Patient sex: M
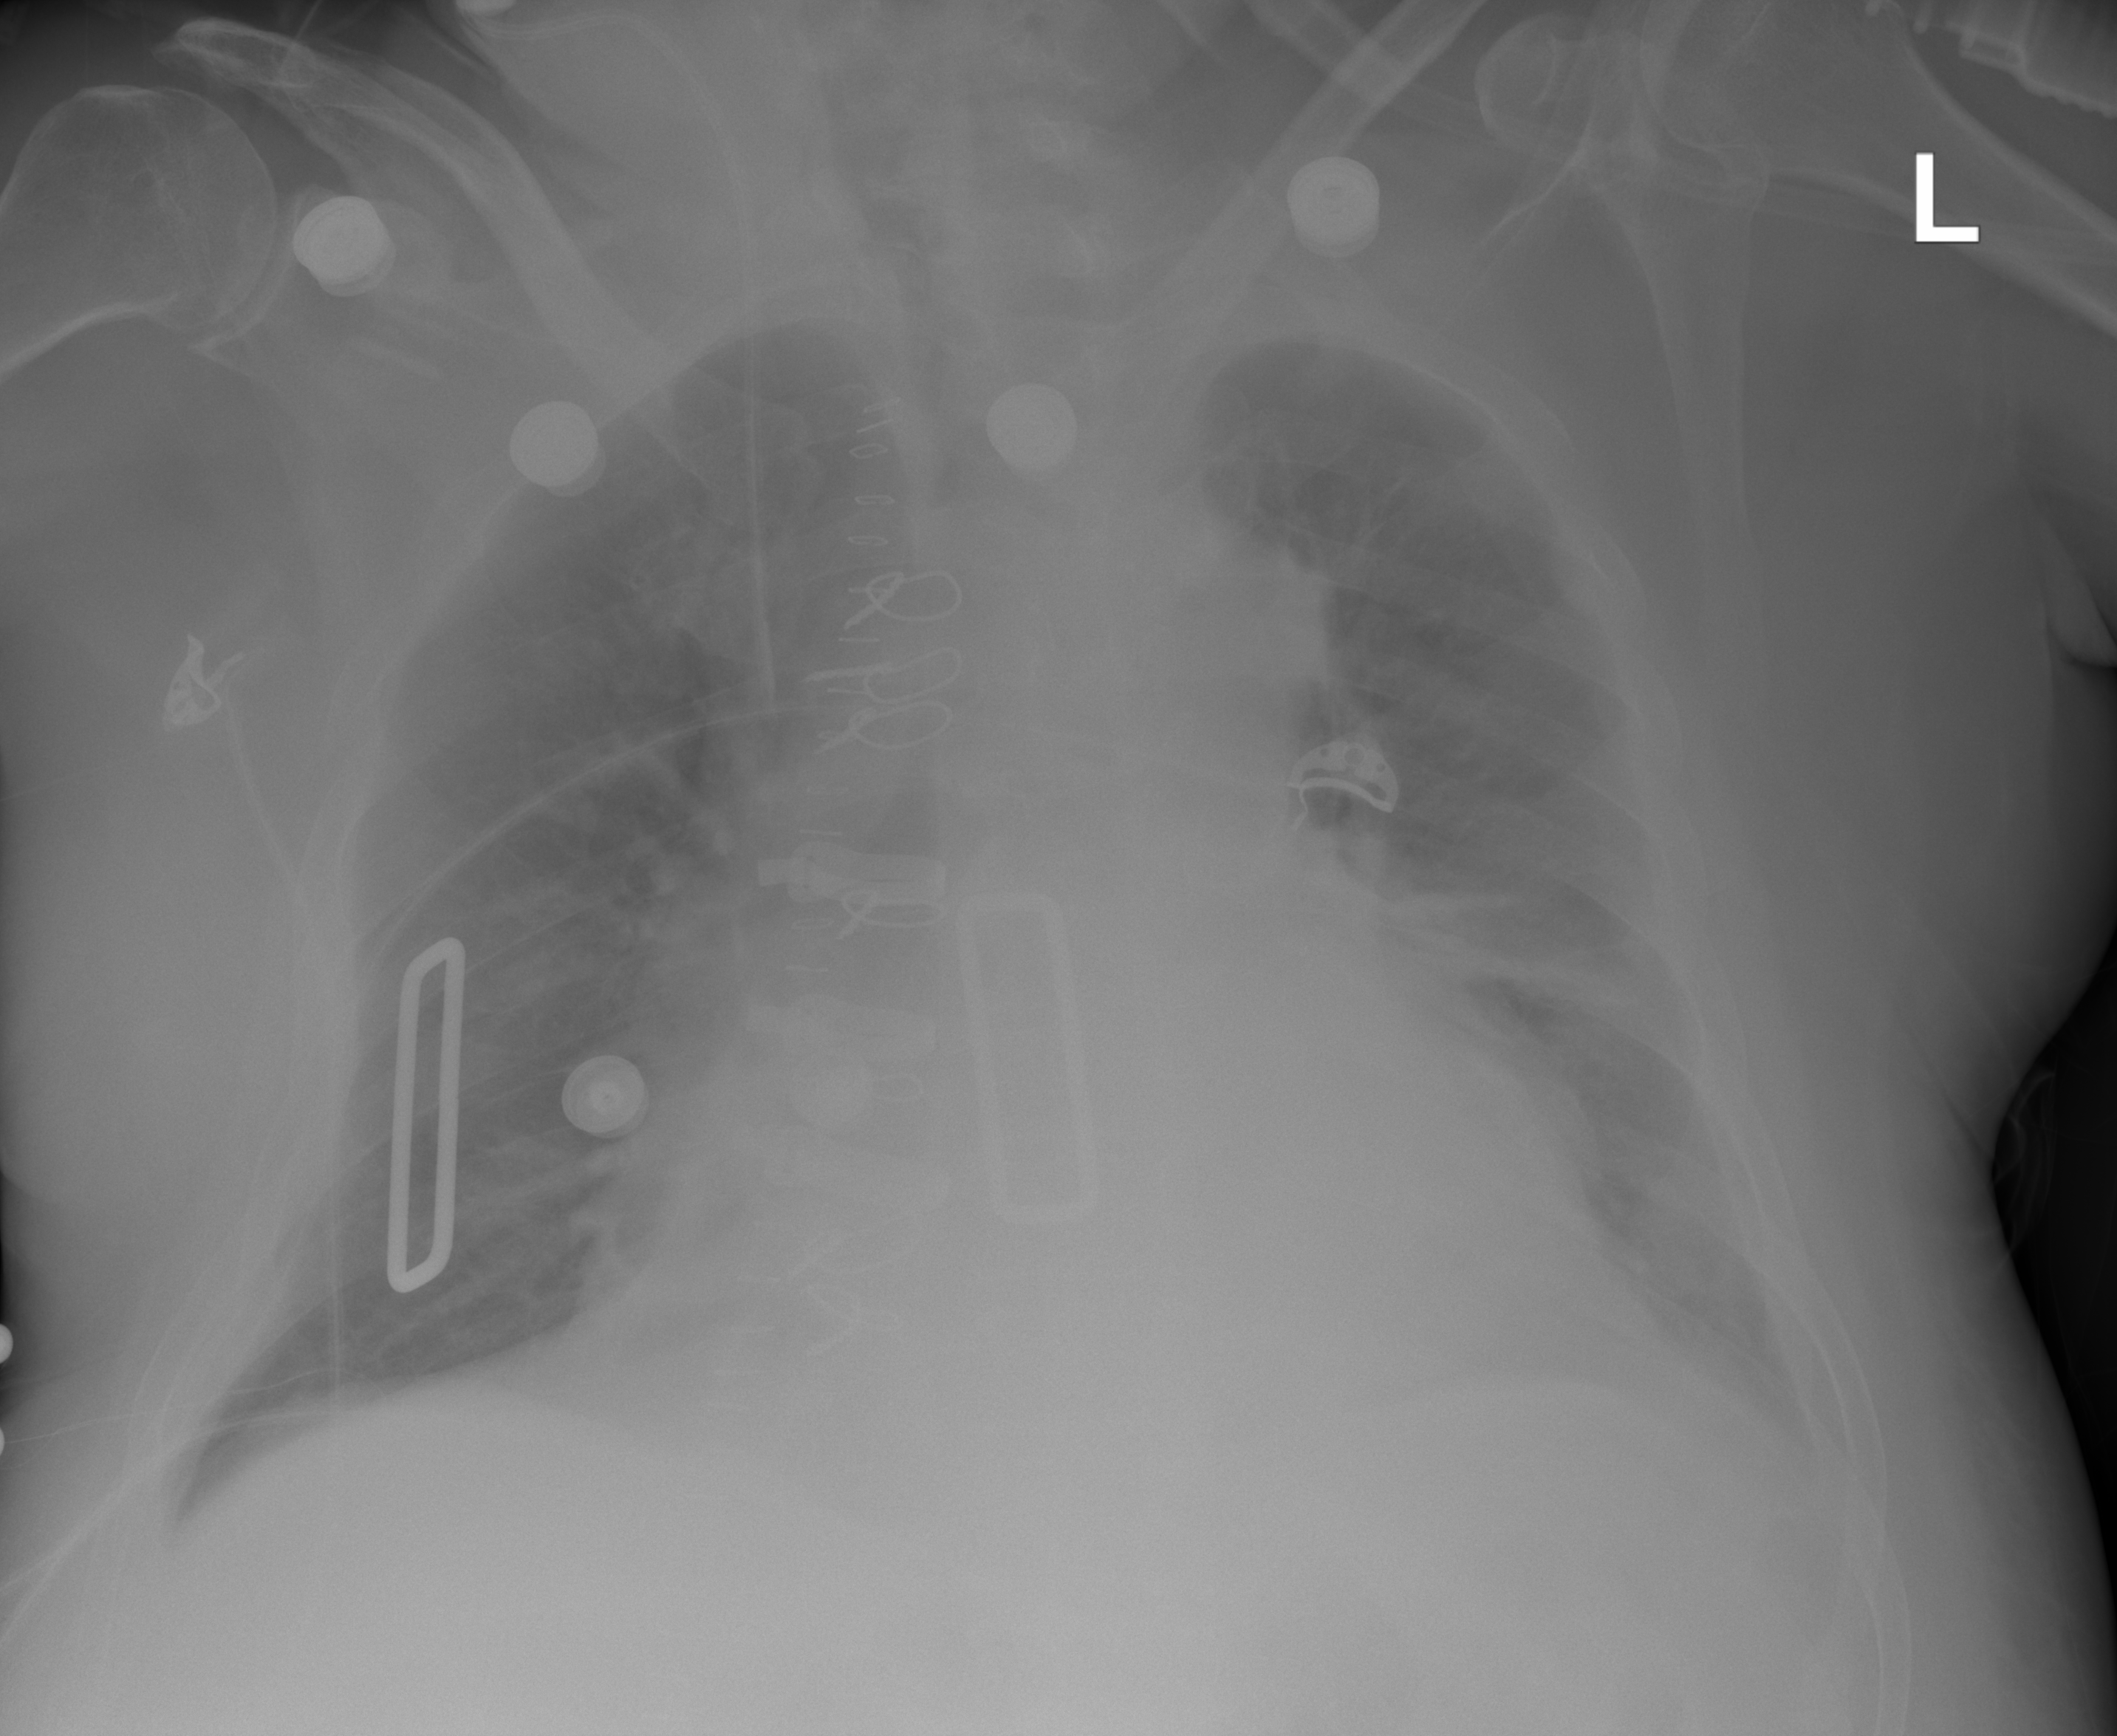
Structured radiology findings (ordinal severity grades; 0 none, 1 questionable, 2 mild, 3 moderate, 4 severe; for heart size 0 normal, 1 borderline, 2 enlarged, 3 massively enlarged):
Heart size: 2
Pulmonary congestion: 0
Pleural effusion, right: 0
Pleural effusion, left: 2
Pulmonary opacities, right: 2
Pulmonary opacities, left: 0
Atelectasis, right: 0
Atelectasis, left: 2